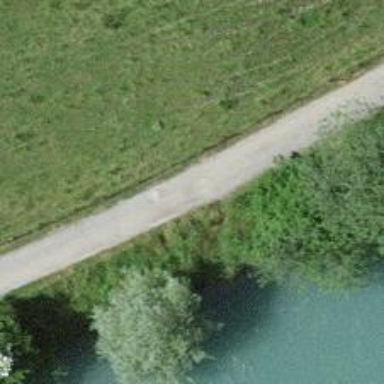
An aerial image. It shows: Path surfaced with fine gravel.